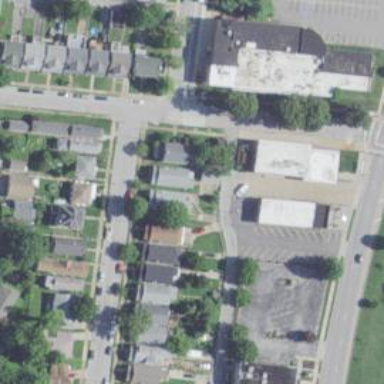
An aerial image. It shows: Alley classified as service road.